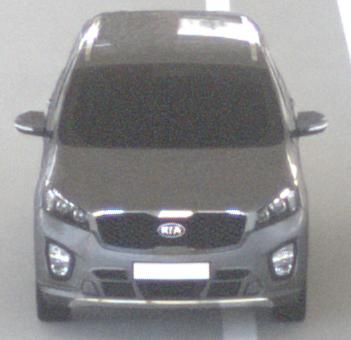
Make: KIA
Model: Sorento 2.2 CRDi
Detailed model: Sorento (UM)
Model produced from: 2015/03
Model produced until: 2017/10
Doors: 5
Color: gray
Road condition: dry road
Daytime: morning or afternoon
Contrast: low contrast